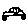
Label: car